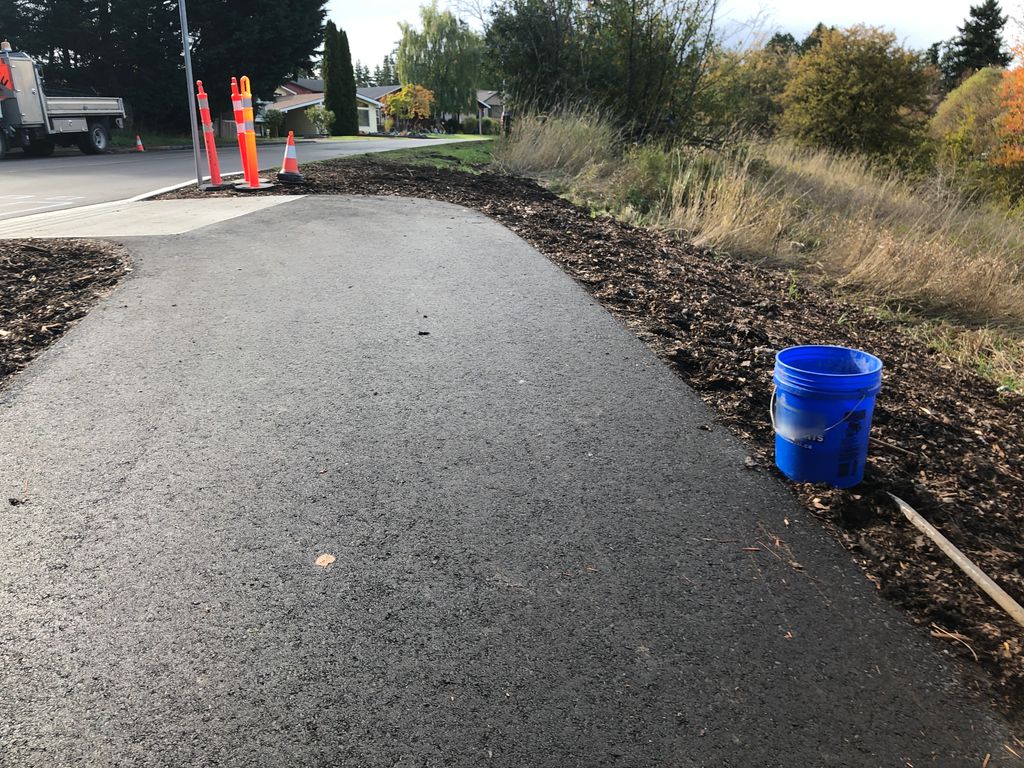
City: victoria